Field crop: maize
Growth stage: 2
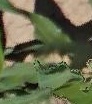
Species: maize